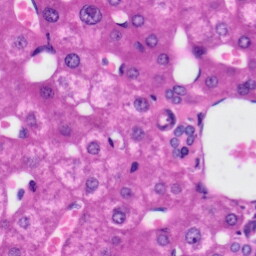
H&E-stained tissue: Liver